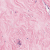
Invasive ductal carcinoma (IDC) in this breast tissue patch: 0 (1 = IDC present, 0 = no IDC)